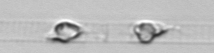
Label: Dactyliosolen_blavyanus